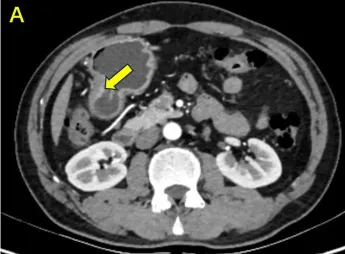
Enhanced abdominal CT, gastroscopy, and biopsy results upon initial admission. Cancer in the gastric antrum (the yellow arrow).
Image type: radiology (ct)